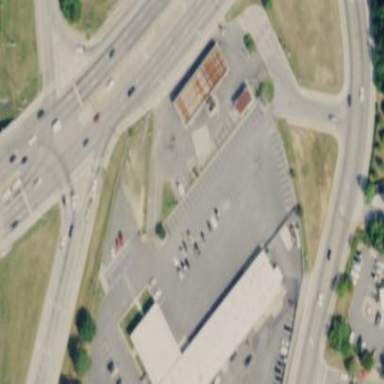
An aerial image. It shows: Fuel station.